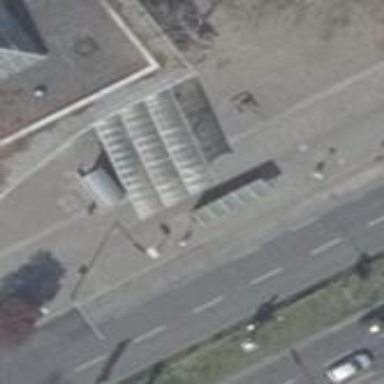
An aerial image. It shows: Platform for public transport with shelter.